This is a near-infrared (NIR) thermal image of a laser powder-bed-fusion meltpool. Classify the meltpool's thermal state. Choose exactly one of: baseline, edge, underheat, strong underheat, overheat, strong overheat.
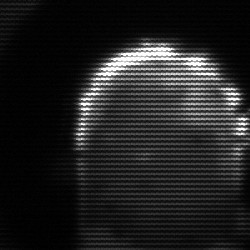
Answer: baseline